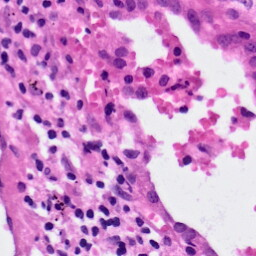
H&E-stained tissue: Lung